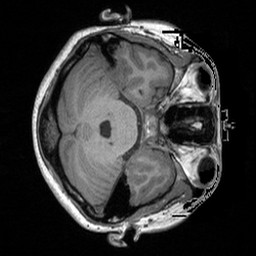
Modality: T1w
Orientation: axial
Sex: female
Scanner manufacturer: siemens
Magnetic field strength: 3 T
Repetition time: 1.9 s
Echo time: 0.00252 s